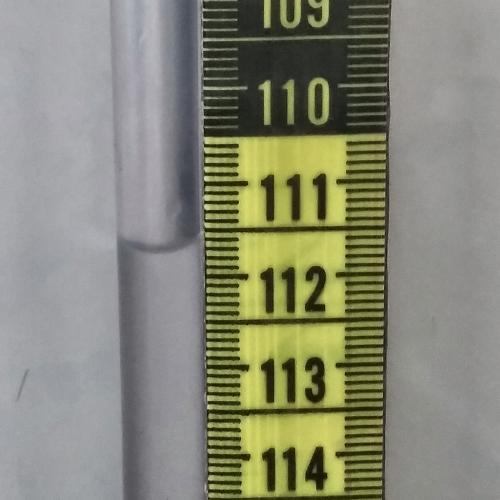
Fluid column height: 111.7 cm